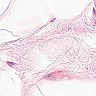
Metastatic tissue present: no